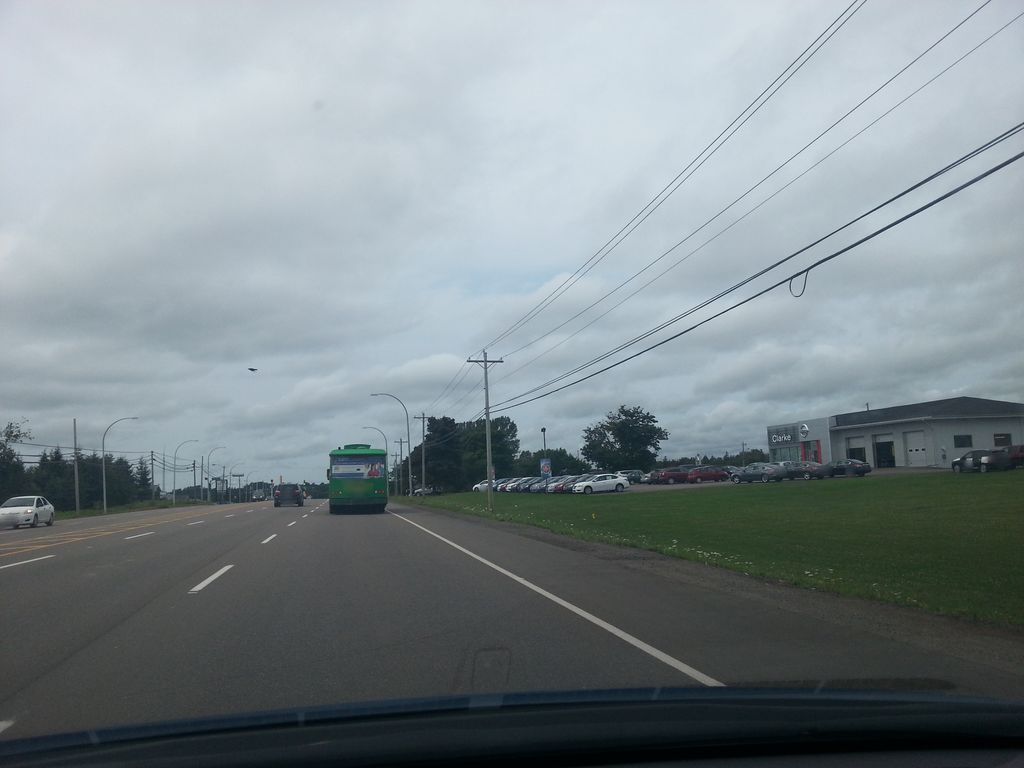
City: charlottetown